Aerial crown-view tile of a tropical tree (Barro Colorado Island, Panama), acquired 20250818:
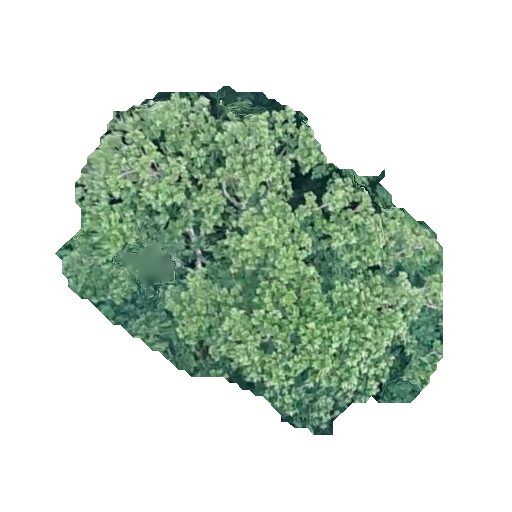
Species: Anacardium excelsum
GBIF accepted scientific name: Anacardium excelsum
Crown area: 127.522 m²